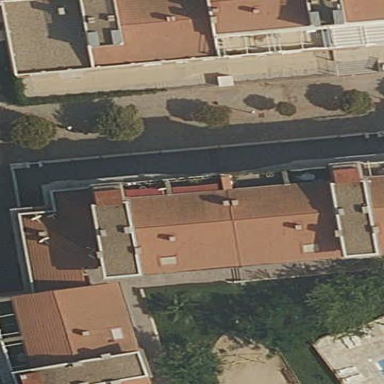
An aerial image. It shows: Image showing building with apartments.